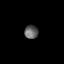
Tissue: lung
Cell type: Others
Senescence score: 0.1681
Nuclear area (px): 177
Mean DAPI intensity: 101.763